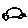
Label: car